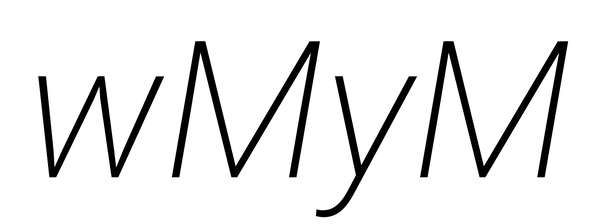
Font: Roboto-Italic_ExtraLight_Italic